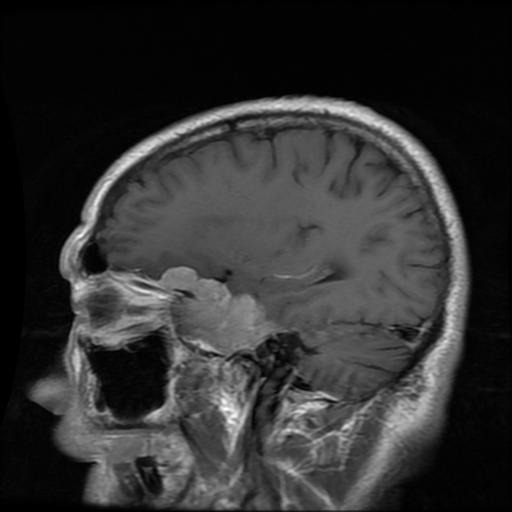
Label: meningioma